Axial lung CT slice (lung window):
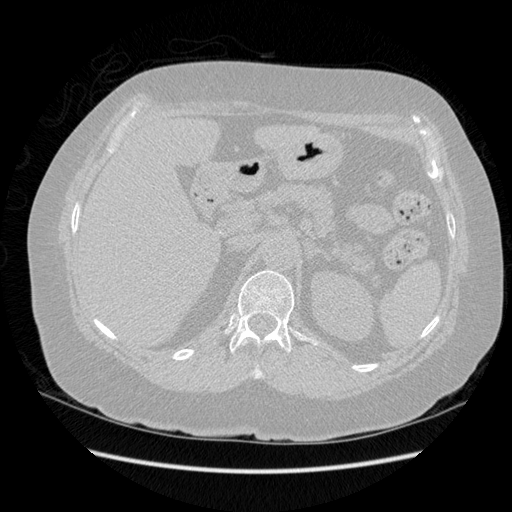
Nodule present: no